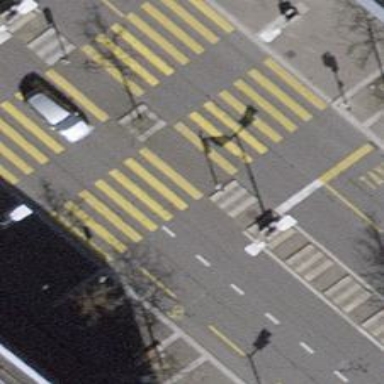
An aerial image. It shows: Marked road crossing with pedestrian island.